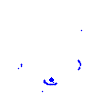
Particle: kaon